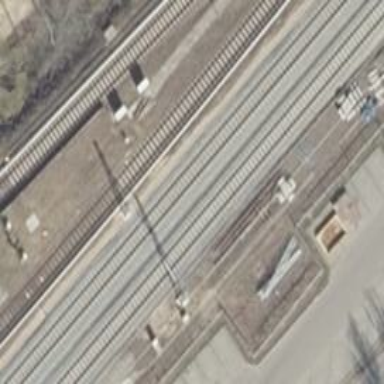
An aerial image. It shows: Railway milestone with catenary mast.